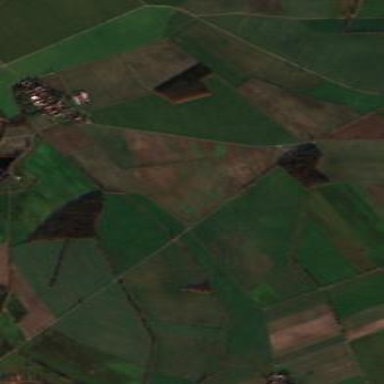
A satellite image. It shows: Picturesque farmland scene.